Aerial crown-view tile of a tropical tree (Barro Colorado Island, Panama), acquired 20250217:
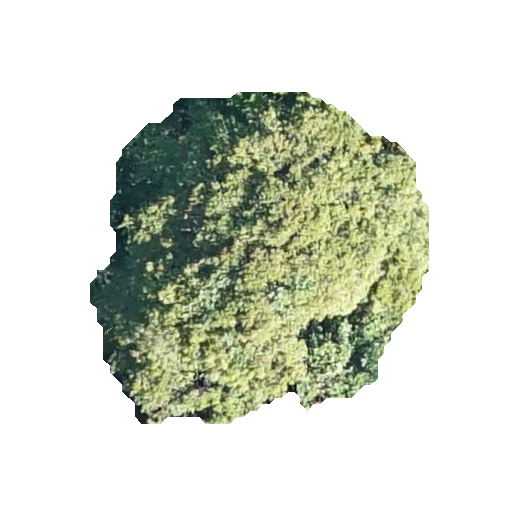
Species: Pouteria reticulata
GBIF accepted scientific name: Pouteria reticulata
Crown area: 128.407 m²